Question: I am making a custom button in with Swing in Java.
This is how my buttons look like:

I want a lightgray button with rounded corners, I want to add a little image later.
The problem is when I override 'paintComponent()', the gray rounded will be drawn, but you see the old blue Swing background after it.
The corners of the button must be transparent.
This is my code
package game;
'''
import java.awt.Color;
import java.awt.Graphics;
import java.awt.Graphics2D;
import javax.swing.JButton;
public class ItemButton extends JButton {
public ItemButton(String text) {
super(text);
this.setBorderPainted(false);
this.setBorder(null);
}
@Override
public void paintComponent(Graphics g) {
super.paintComponent(g);
Graphics2D g2 = (Graphics2D) g;
g2.setColor(new Color(220, 220, 220));
g2.fillRoundRect(0, 0, this.getWidth() - 10, this.getHeight() - 10, 10, 10);
}
}
'''
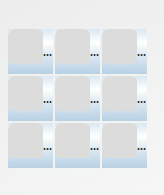
Answer: I'm not sure why you want to do this this way, as 'JButton' allows you to supply an 'Icon' image, but anyway...
There is a way to do this using 'JButton', but it's not the right thing to do, instead, you should start by using an 'AbstractButton' as it has no UI delegate painting to it to begin with, for example...
'''
import java.awt.Color;
import java.awt.Dimension;
import java.awt.EventQueue;
import java.awt.Graphics;
import java.awt.Graphics2D;
import java.awt.GridBagLayout;
import java.awt.event.ActionEvent;
import java.awt.event.ActionListener;
import java.awt.event.MouseAdapter;
import java.awt.event.MouseEvent;
import javax.swing.AbstractButton;
import javax.swing.DefaultButtonModel;
import javax.swing.JButton;
import javax.swing.JFrame;
import javax.swing.UIManager;
import javax.swing.UnsupportedLookAndFeelException;
public class CustomButton {
public static void main(String[] args) {
new CustomButton();
}
public CustomButton() {
EventQueue.invokeLater(new Runnable() {
@Override
public void run() {
try {
UIManager.setLookAndFeel(UIManager.getSystemLookAndFeelClassName());
} catch (ClassNotFoundException | InstantiationException | IllegalAccessException | UnsupportedLookAndFeelException ex) {
ex.printStackTrace();
}
JFrame frame = new JFrame("Testing");
frame.setDefaultCloseOperation(JFrame.EXIT_ON_CLOSE);
frame.setLayout(new GridBagLayout());
frame.add(new TestPane());
frame.pack();
frame.setLocationRelativeTo(null);
frame.setVisible(true);
}
});
}
public class TestPane extends AbstractButton {
public TestPane() {
setModel(new DefaultButtonModel());
MouseHandler mh = new MouseHandler();
addMouseListener(mh);
}
@Override
public Dimension getPreferredSize() {
return new Dimension(40, 20);
}
@Override
protected void paintComponent(Graphics g) {
super.paintComponent(g);
Graphics g2d = (Graphics2D) g.create();
g2d.setColor(new Color(220, 220, 220));
g2d.fillRoundRect(0, 0, this.getWidth() - 1, this.getHeight() - 1, 10, 10);
if (getModel().isRollover()) {
g2d.setColor(new Color(128, 128, 128));
g2d.drawRoundRect(0, 0, this.getWidth() - 1, this.getHeight() - 1, 10, 10);
}
g2d.dispose();
}
public class MouseHandler extends MouseAdapter {
@Override
public void mouseEntered(MouseEvent e) {
getModel().setRollover(true);
}
@Override
public void mouseExited(MouseEvent e) {
getModel().setRollover(false);
}
@Override
public void mousePressed(MouseEvent e) {
getModel().setArmed(true);
getModel().setPressed(true);
}
@Override
public void mouseReleased(MouseEvent e) {
getModel().setPressed(false);
getModel().setArmed(false);
}
}
}
}
'''